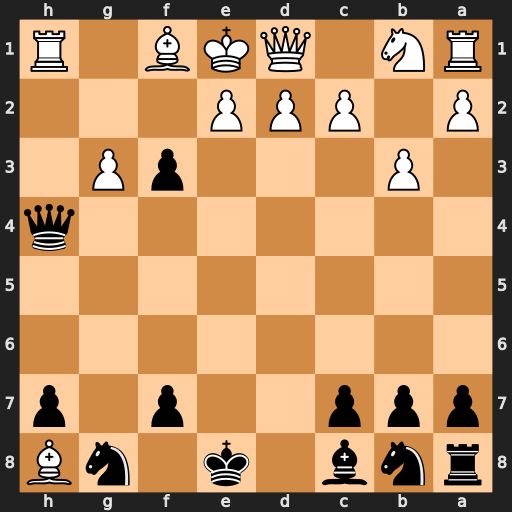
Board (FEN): rnb1k1nB/ppp2p1p/8/8/7q/1P3pP1/P1PPP3/RN1QKB1R
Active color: b
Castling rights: KQq
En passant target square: -
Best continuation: Qxg3#